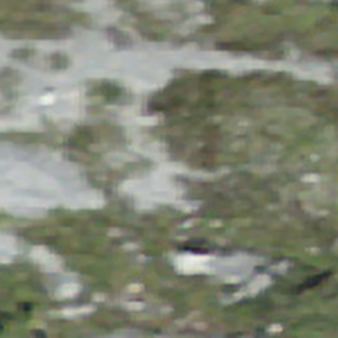
Label: other